【题型】解答题　【知识点】平面几何　【难度】easy
计算下面图形阴影部分的周长和面积．（单位：厘米）

\vspace{0.5em}
\noindent (1)

(2)

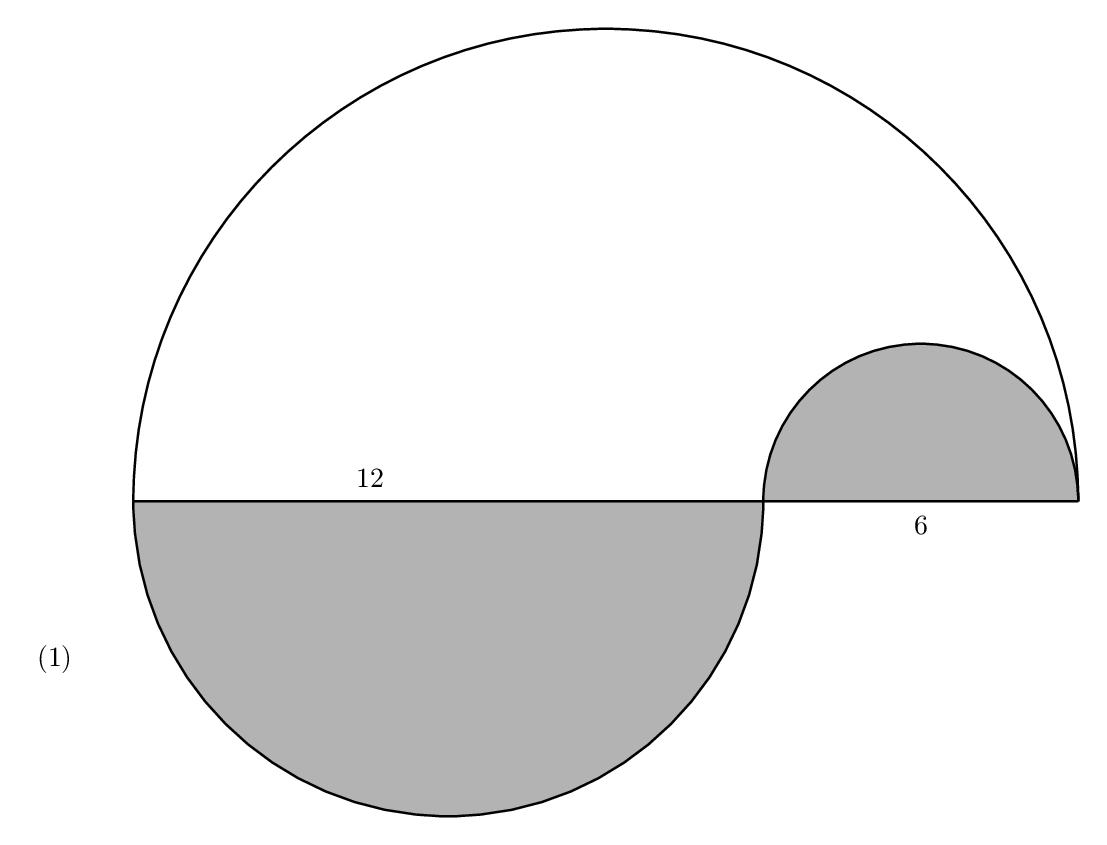
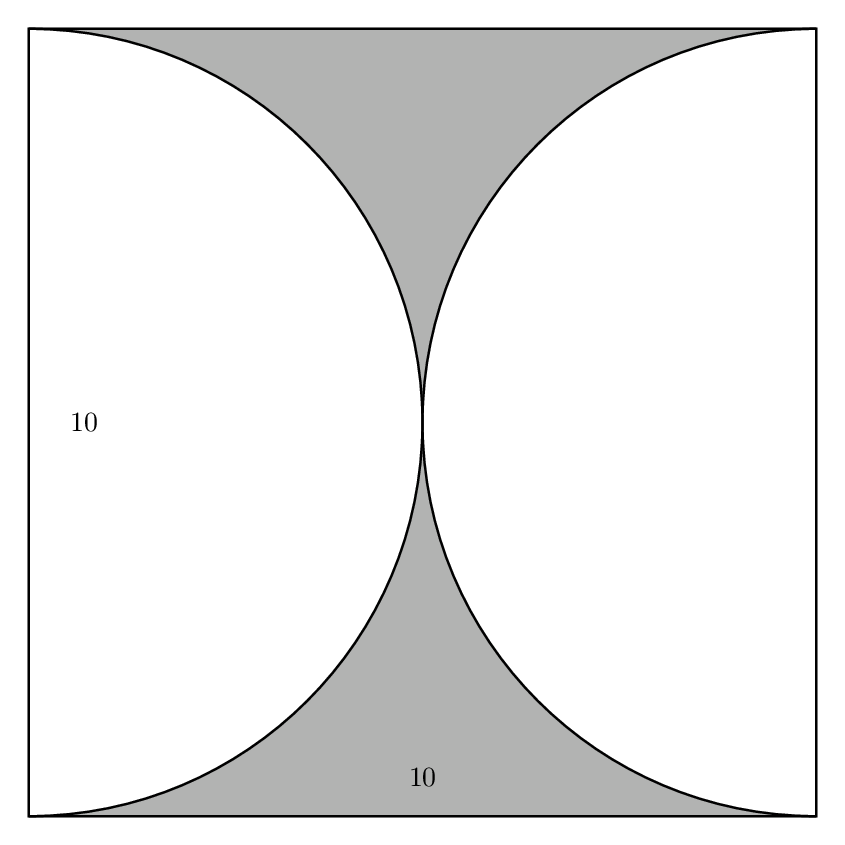
【解答】
\noindent 解：
\noindent (1) 周长：$3.14\times 12\times \frac{1}{2}+3.14\times 6\times \frac{1}{2}+(12+6)=46.26\ (\text{cm})$，

\noindent 面积：$3.14\times \left(\frac{12}{2}\right)^2\times \frac{1}{2}+3.14\times \left(\frac{6}{2}\right)^2\times \frac{1}{2}=70.65\ (\text{cm}^2)$；

\vspace{0.5em}
\noindent (2) 周长：$3.14\times 10+10\times 2=51.4\ (\text{cm})$，

\noindent 面积：$10\times 10 - 3.14\times \left(\frac{10}{2}\right)^2=21.5\ (\text{cm}^2)$．